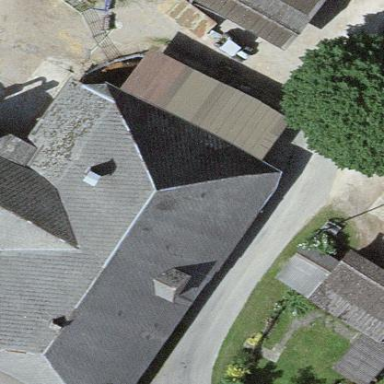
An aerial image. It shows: Farm building.